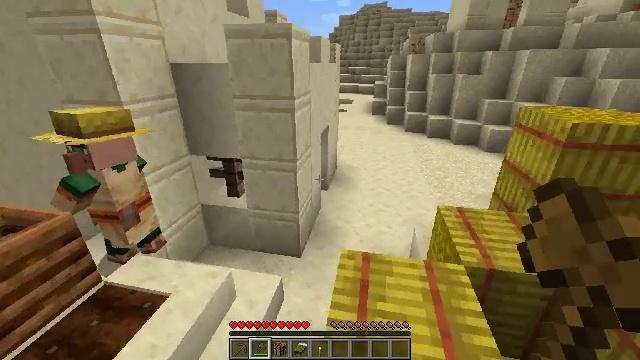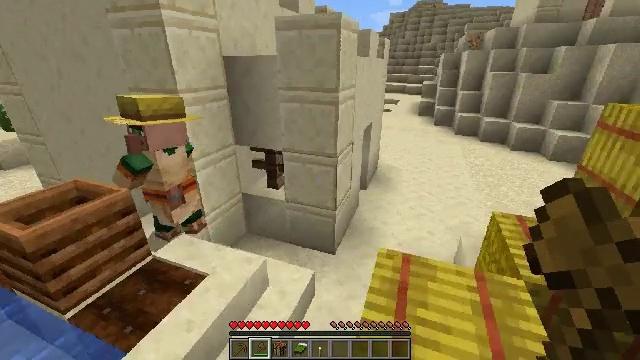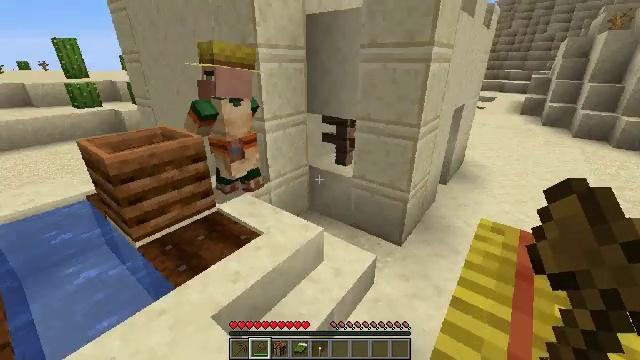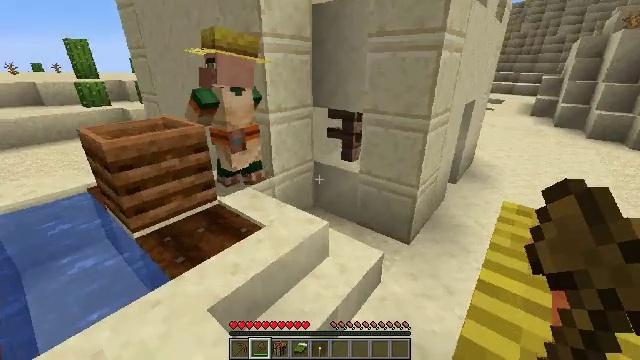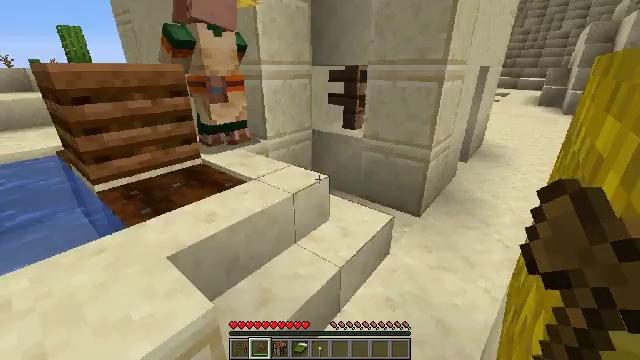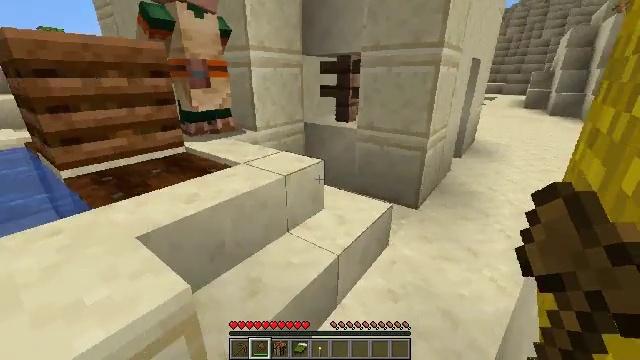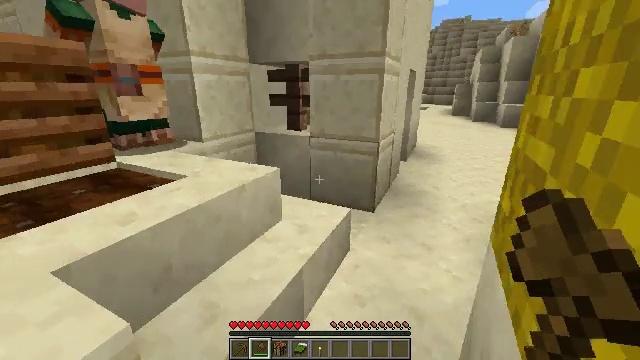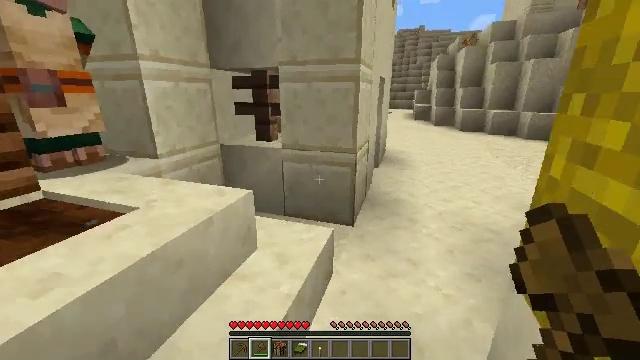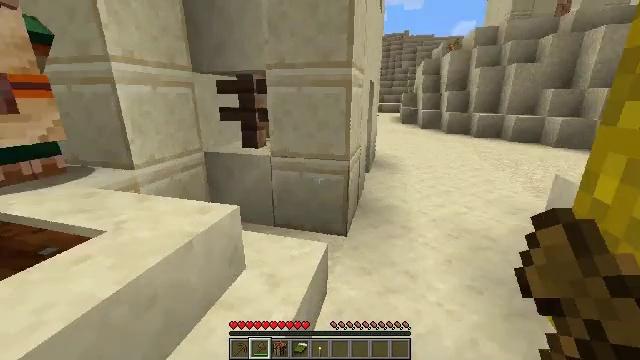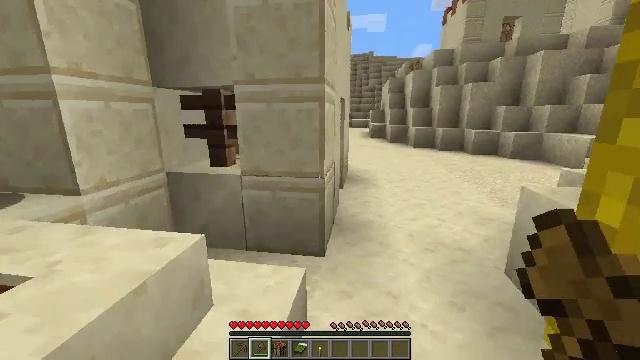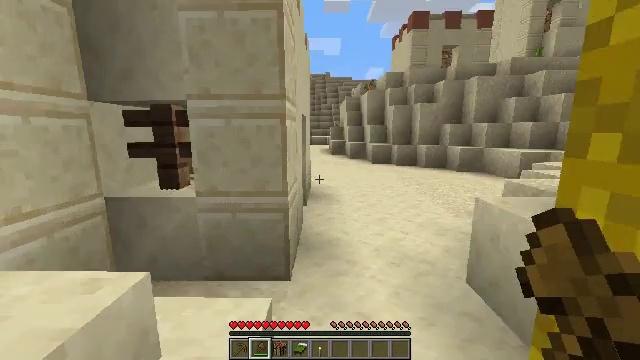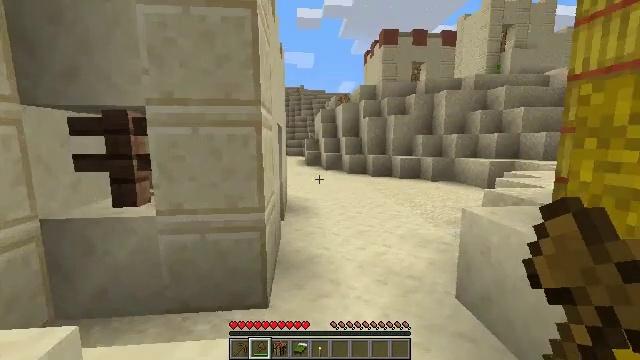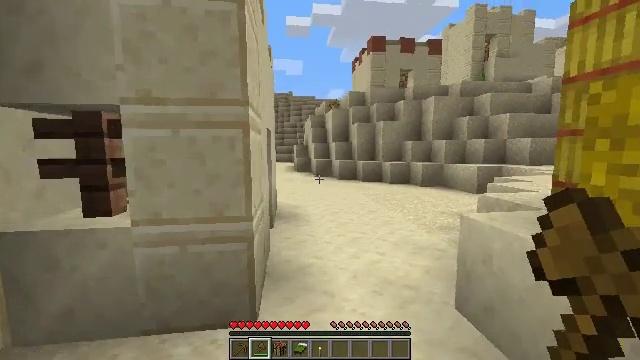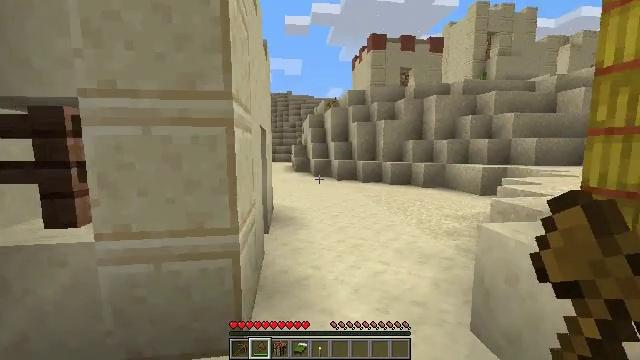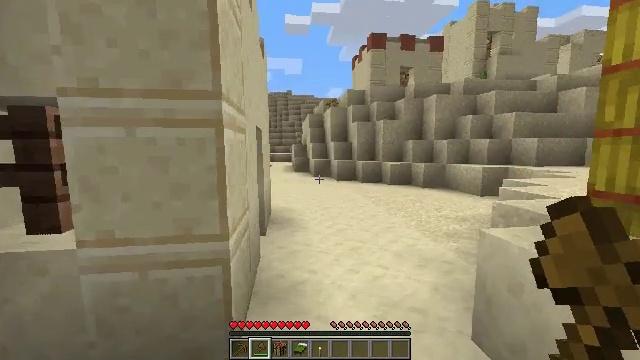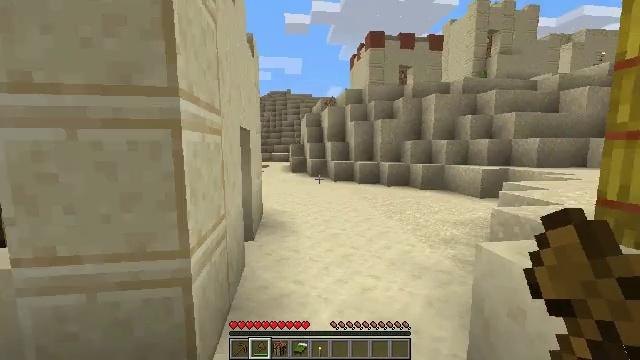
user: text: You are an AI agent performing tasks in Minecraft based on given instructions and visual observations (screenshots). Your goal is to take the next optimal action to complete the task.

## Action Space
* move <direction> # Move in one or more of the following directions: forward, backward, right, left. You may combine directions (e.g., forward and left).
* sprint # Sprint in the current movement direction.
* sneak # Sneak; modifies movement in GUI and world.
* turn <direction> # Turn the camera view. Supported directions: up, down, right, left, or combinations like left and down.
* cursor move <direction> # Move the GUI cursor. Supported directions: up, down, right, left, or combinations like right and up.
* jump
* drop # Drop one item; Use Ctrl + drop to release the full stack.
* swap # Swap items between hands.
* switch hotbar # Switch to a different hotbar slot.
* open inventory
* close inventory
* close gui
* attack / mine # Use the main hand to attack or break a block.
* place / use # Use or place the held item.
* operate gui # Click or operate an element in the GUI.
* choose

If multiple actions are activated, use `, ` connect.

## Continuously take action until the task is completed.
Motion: motion action
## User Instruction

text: Left click on the blast furnace to break it.
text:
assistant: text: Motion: move forward, turn left
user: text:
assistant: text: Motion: move forward, turn left
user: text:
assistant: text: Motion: move forward, turn left
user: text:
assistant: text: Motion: move forward
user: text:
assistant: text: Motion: move forward, turn right and up
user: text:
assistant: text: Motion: move forward, turn right and up
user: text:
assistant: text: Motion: move forward, turn right and up
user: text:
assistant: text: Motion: move forward, turn right
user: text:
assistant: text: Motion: move forward, turn right and up
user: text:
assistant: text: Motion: move forward, turn right and up
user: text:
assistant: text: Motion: move forward, turn right and up
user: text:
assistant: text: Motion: move forward, turn right and up
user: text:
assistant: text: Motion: move forward and move right
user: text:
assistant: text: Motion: move forward and move right
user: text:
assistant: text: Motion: move forward and move right
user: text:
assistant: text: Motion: move forward and move right, turn left
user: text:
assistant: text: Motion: move forward and move right
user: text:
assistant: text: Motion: move forward and move right, turn right and down
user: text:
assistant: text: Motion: move forward and move right, turn right and down
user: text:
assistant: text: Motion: move forward and move right, turn left and down
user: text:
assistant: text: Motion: move forward and move right, turn left and up
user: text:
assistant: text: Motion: move forward, turn left and up
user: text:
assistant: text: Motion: move forward, turn up
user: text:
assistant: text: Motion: move forward, turn right and up
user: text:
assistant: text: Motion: move forward and move right, turn left
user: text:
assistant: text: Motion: move forward and move right, turn left and down
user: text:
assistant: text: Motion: move forward and move right, turn down
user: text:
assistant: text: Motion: move forward and move right, turn right and down
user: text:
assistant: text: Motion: move forward and move right
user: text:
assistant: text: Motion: move forward and move right, turn left and down